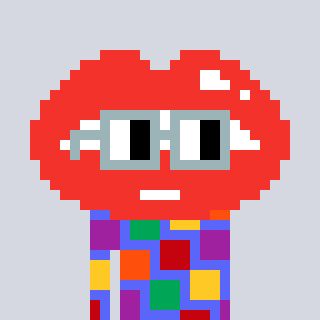
a pixel art character with square dark gray glasses, a lips-shaped head and a purple-colored body on a cool background